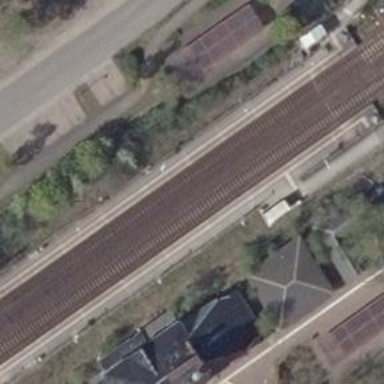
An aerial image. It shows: Stop position for public transport on the railway.